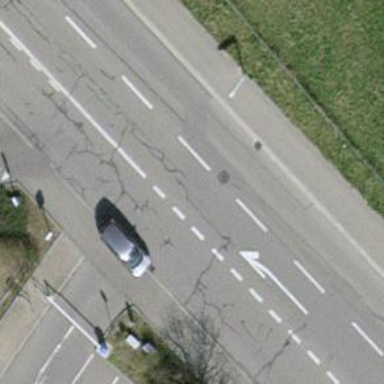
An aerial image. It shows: Unclassified road with asphalt surface.